Interaction volume radius: 5 \u00c5
Interaction volume height: 45 \u00c5
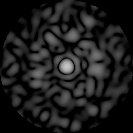
Disorder parameter: 0.8366